Question: I want to take only one value from these matches values in one column and put it in select
'''
SELECT company FROM 'main_fore' ORDER BY 'fore_id'
'''

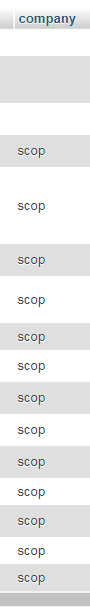
Answer: Are you looking for 'select distinct' or 'group by'?
'''
SELECT company
FROM main_fore
GROUP BY company
ORDER BY MIN(fore_id)
'''